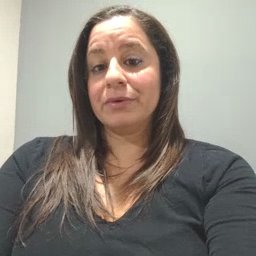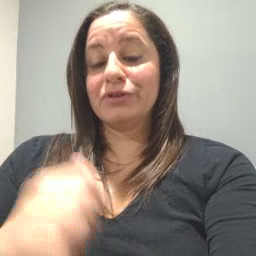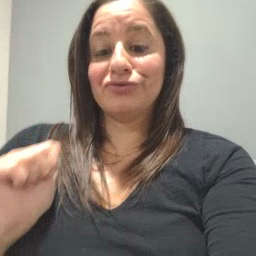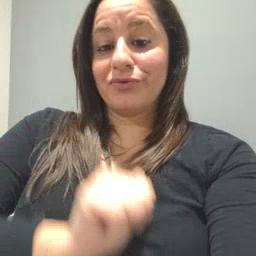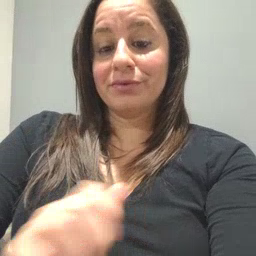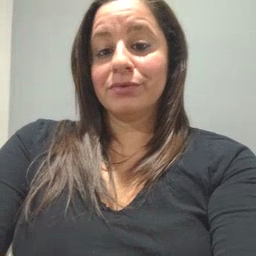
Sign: jacket